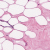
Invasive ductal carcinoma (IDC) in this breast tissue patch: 0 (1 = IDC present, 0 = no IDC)